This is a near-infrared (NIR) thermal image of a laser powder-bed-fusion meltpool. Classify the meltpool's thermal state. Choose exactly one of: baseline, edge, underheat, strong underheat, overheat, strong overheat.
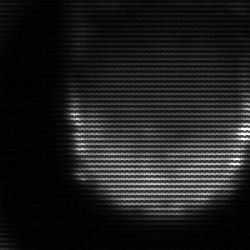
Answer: edge